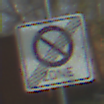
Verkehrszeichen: EndeEingeschraenktesHalteverbotZone
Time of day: MorningAfternoon
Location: Outdoor (Suburban)
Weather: Clear
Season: NotSpecified
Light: Natural